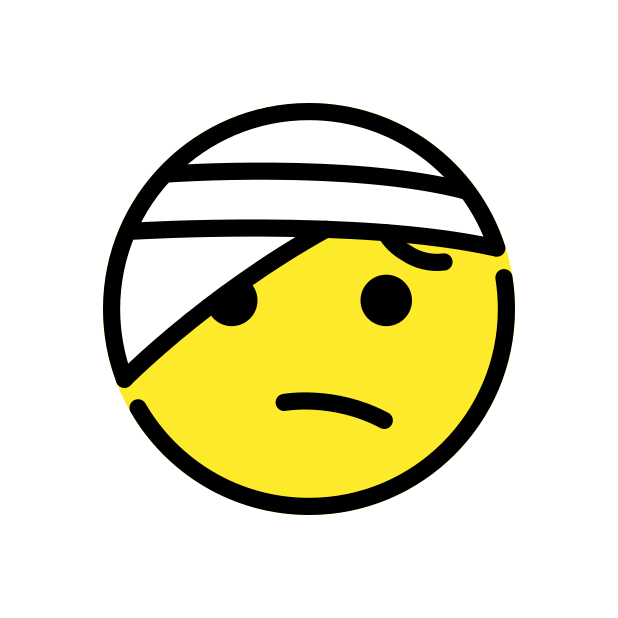
Emoji: 🤕
Name: face with head-bandage
Unicode: 0x1f915